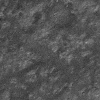
Atmospheric dust classification: not_dusty